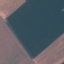
Land use / land cover: AnnualCrop